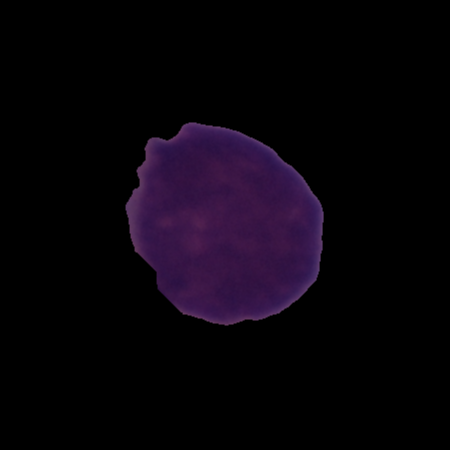
Label: cancer